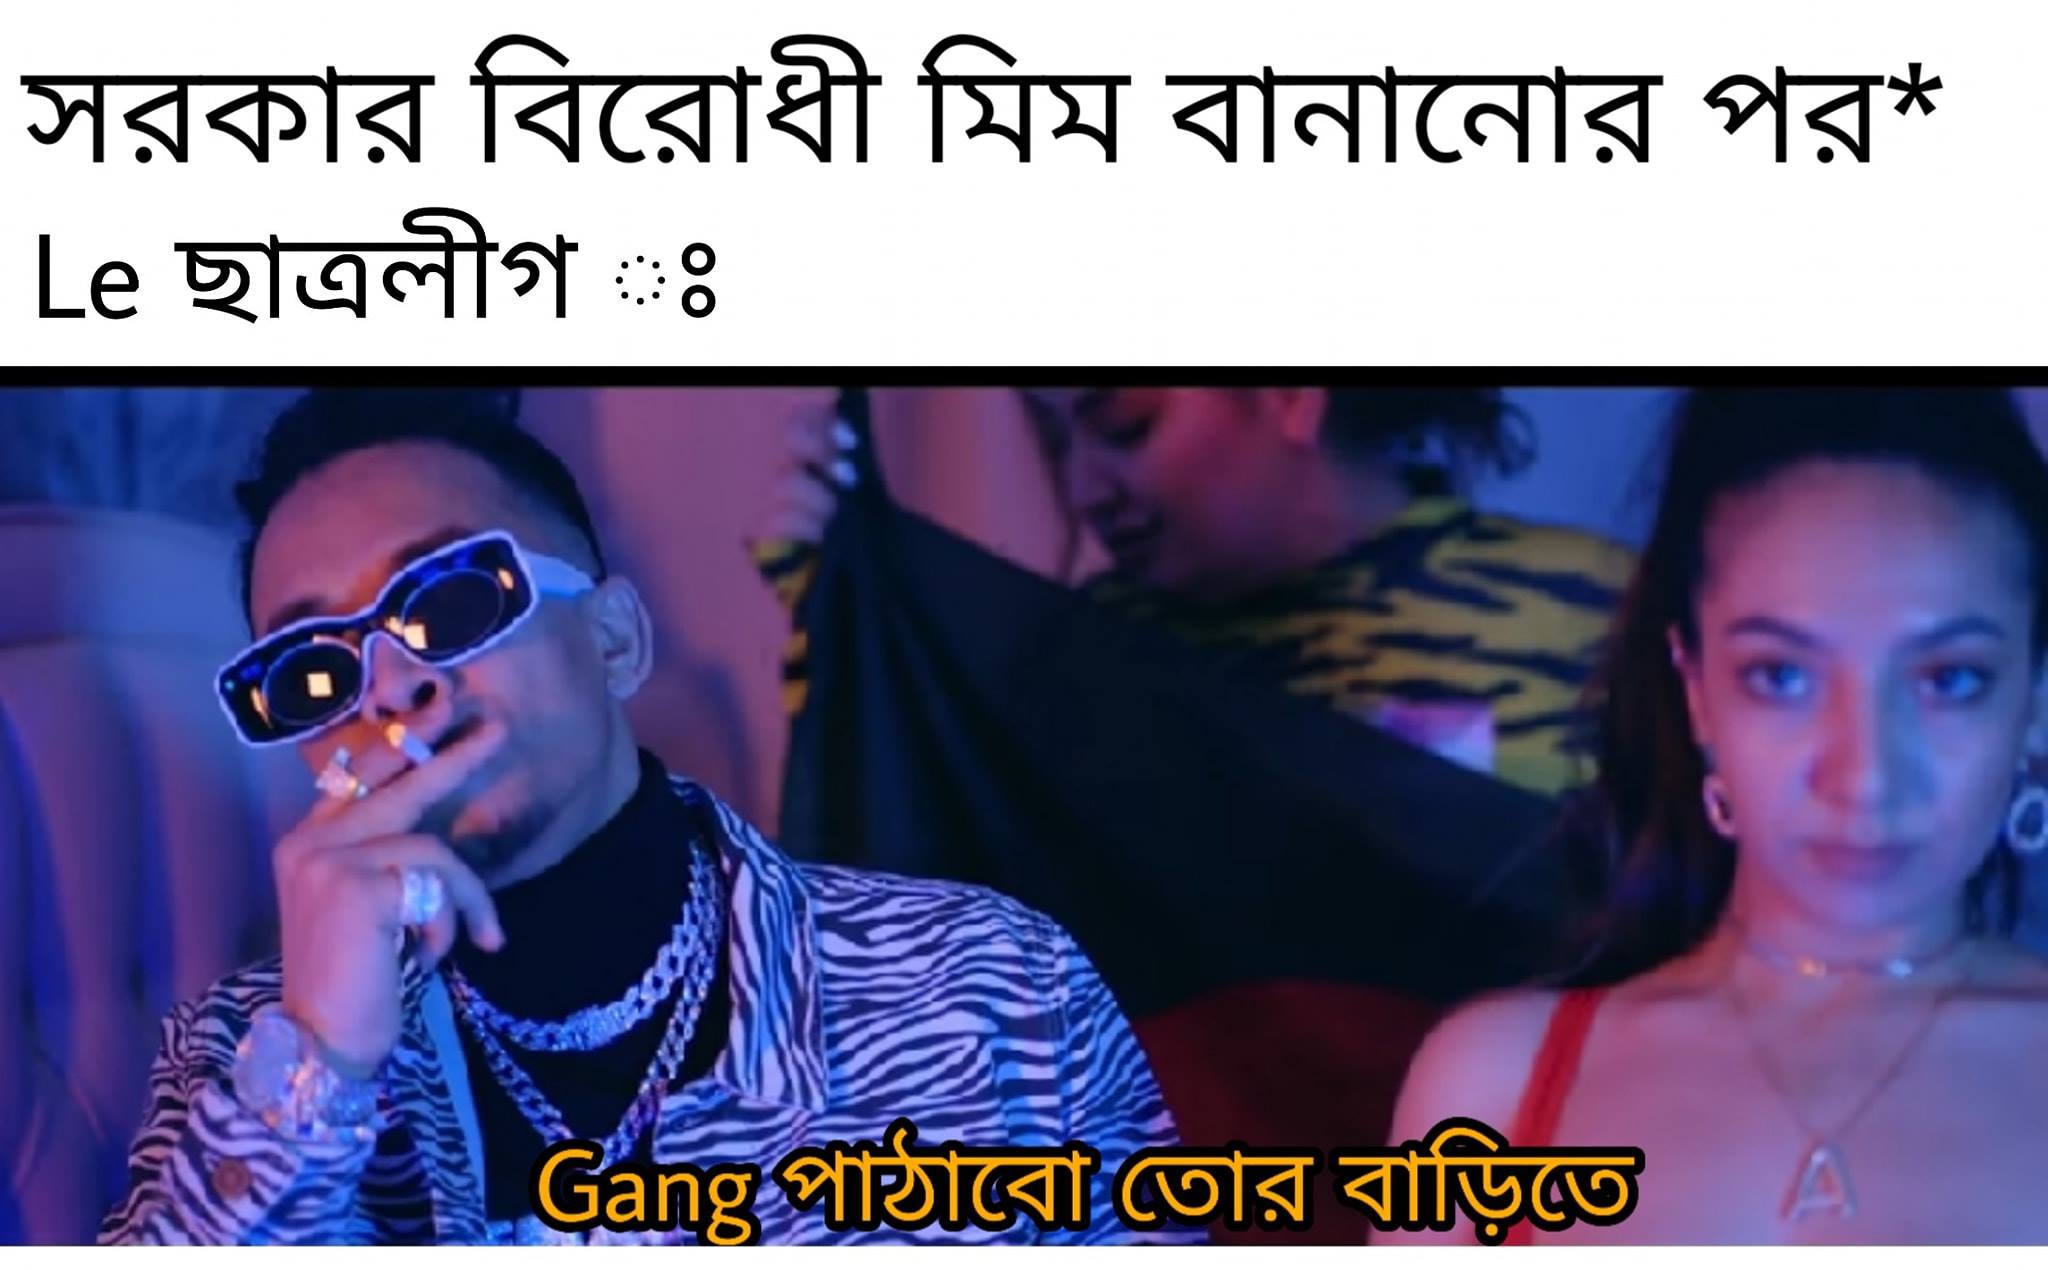
Text: সরকার বিরোধী মিম বানানোর পর* Le ছাত্রলীগঃ   Gang পাঠাবো তোর বাড়িতে
Label: Hate
Hate category: Political
Targeted group: Organization